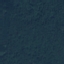
Land use / land cover class: Forest